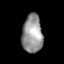
Tissue: prostate
Cell type: Myeloid cells
Senescence score: 0.3457
Nuclear area (px): 760
Mean DAPI intensity: 151.408